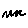
Label: zigzag